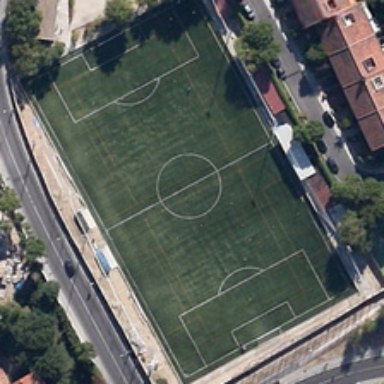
A football field is near some green trees and a road .